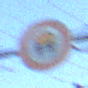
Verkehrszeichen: VerbotFahrzeugeWassergefaehrdenderLadung
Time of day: Dawn
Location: Outdoor (Nature)
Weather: Clear
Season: NotSpecified
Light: Natural